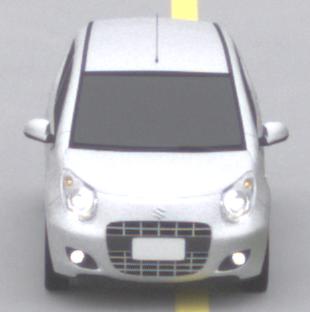
Make: Suzuki
Model: Alto 1.0
Detailed model: Alto (V)
Model produced from: 2011/02
Model produced until: 2011/03
Doors: 5
Color: white
Road condition: dry road
Daytime: midday
Contrast: low contrast